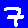
Digit: 7